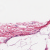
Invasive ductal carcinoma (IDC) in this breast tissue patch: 0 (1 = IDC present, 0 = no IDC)